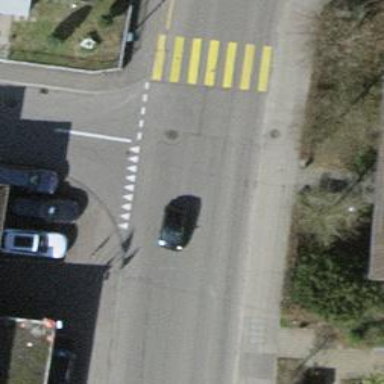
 there is designated cycle lane on both sides of the road."